Aerial crown-view tile of a tropical tree (Barro Colorado Island, Panama), acquired 20250414:
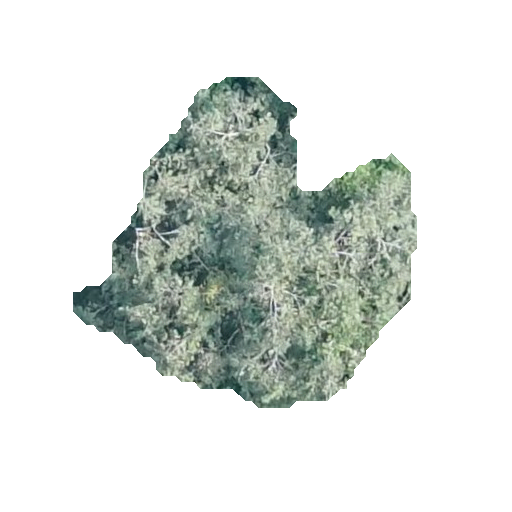
Species: Luehea seemannii
GBIF accepted scientific name: Luehea seemannii
Crown area: 103.529 m²